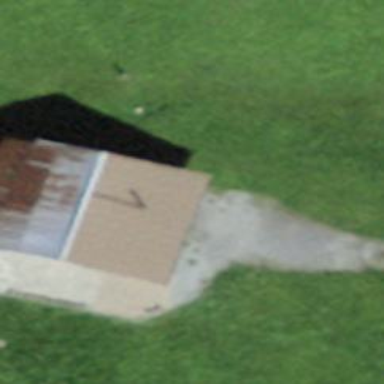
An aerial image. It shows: Cabin.